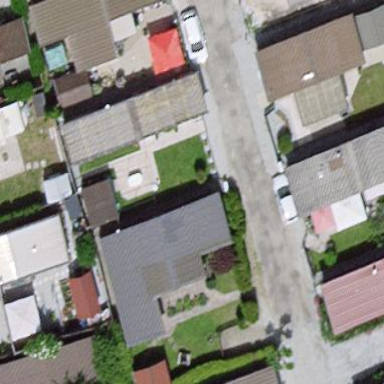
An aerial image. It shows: Static caravan.